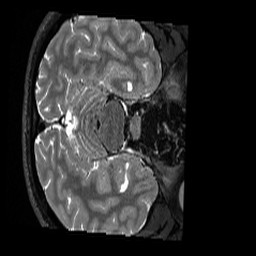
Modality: T2w
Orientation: axial
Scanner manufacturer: siemens
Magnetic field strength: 3 T
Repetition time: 3.2 s
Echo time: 0.563 s